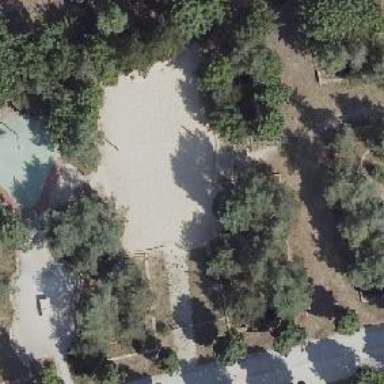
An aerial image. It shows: Sandy pitch designated for beach volleyball.